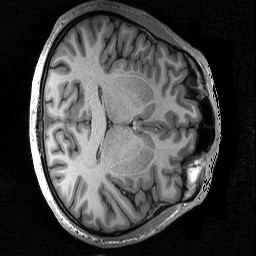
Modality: T1w
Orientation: axial